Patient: sex M, age 78
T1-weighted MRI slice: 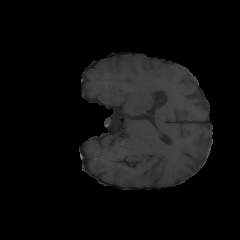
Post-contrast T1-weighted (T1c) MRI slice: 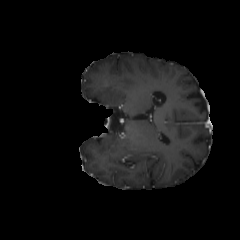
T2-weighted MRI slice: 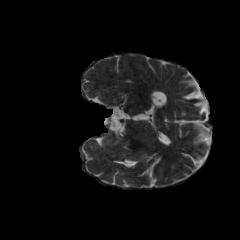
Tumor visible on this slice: no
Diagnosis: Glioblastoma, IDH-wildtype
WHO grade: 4